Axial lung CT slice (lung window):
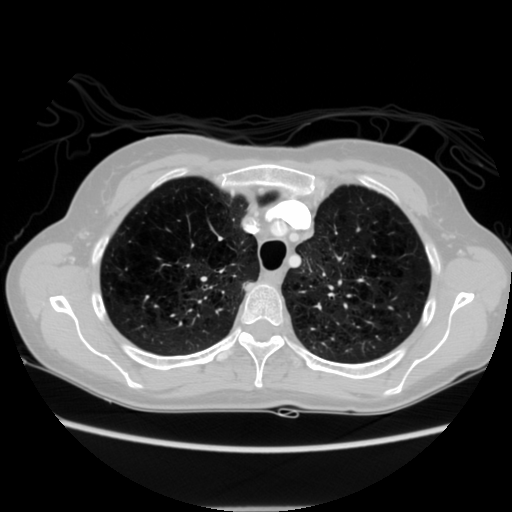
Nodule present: no